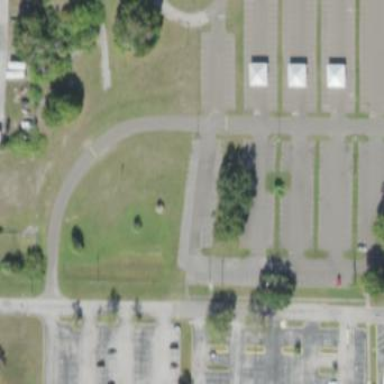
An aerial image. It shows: Parking area with asphalt surface. It is general parking space.